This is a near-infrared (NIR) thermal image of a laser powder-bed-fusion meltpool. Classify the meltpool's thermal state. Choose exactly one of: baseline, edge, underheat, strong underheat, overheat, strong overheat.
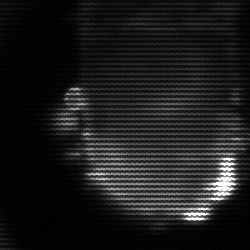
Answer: baseline